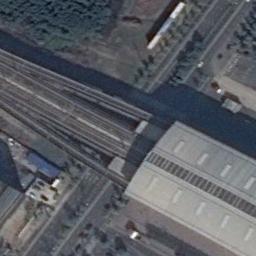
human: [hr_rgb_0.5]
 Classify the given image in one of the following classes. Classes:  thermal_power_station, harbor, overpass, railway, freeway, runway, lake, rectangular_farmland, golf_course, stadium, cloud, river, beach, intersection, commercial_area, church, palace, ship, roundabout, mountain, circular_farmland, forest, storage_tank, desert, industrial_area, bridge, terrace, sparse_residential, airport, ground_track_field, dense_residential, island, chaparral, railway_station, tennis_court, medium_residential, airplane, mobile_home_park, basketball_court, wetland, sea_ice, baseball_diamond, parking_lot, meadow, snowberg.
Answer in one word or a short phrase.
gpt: railway_station